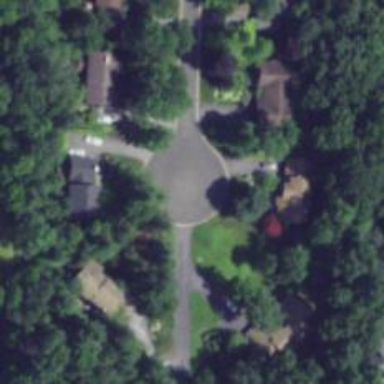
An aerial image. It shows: Turning circle on the road.